Field crop: maize
Growth stage: 1
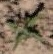
Species: atriplex